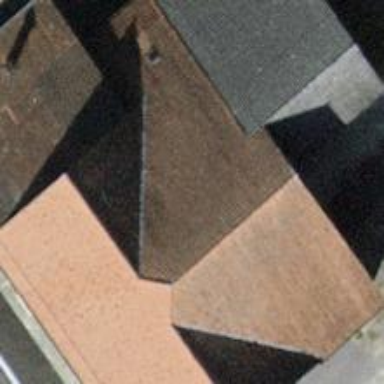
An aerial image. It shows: Industrial building with gabled roof.